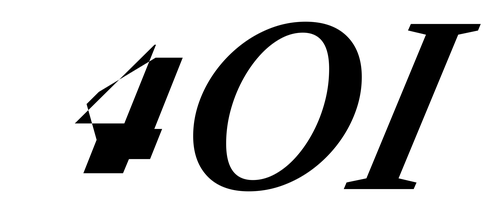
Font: LibreCaslonText-Italic_SemiBold_Italic